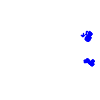
Particle: electron